Question: I have been working with dc.js for a year now. Recently I have been tasked to implement a pie chart as below:

I want to replace the text labels in the pie chart slices with appropriate images.
I saw this implemented in pure d3.js. Can someone help me translate the implementation to dc.js?
<URL>
'''
pie
.width(600)
.height(500)
.radius(200)
.innerRadius(120)
.dimension(disastersDimension)
.group(disastersGroup)
.on("filtered", function (chart, filter) {
var sel = filter;
let percentage = 0,
value = 0;
let disastersBuffer = [];
totalAmount = 0;
pie.selectAll("text.pie-slice").text((d) => {
percentage = dc.utils.printSingleValue(
((d.endAngle - d.startAngle) / (2 * Math.PI)) * 100
);
disastersBuffer.push({ ...d.data, percentage });
totalAmount += parseFloat(d.data.value);
});
filterPiechart(sel, percentage, totalAmount, disastersBuffer, value);
})
.on("renderlet", (chart) => {
if (!chart.selectAll("g.selected")._groups[0].length) {
chart.filter(null);
filterPiechart("", 100, totalAmount, [], 0);
}
var arc = chart.radius(250).innerRadius(100);
console.log(arc);
var g = chart.selectAll(".pie-slice");
chart
.selectAll(".pie-slice")
.append("image")
.attr("xlink:href", "img/disasters/Floods.png")
.attr("transform", "translate(-10,10) rotate(315)")
.attr("width", "26px")
.attr("hight", "26px")
.style("background-color", "white")
.attr("x", function (d) {
var bbox = this.parentNode.getBBox();
return bbox.x;
})
.attr("y", function () {
var bbox = this.parentNode.getBBox();
return bbox.y;
});
g.append("g")
.append("svg:image")
.attr("xlink:href", function (d) {
let filteredImage = self.piedata.find(
(i) => i.label == d.data.key
);
let image = filteredImage ? filteredImage.image : "";
return image;
})
.attr("width", 30)
.attr("height", 40)
.attr("x", function (d) {
var bbox = this.parentNode.getBBox();
return bbox.x;
})
.attr("y", function (d) {
var bbox = this.parentNode.getBBox();
return bbox.y;
});
})
.addFilterHandler(function (filters, filter) {
filters.length = 0; // empty the array
filters.push(filter);
return filters;
});
'''
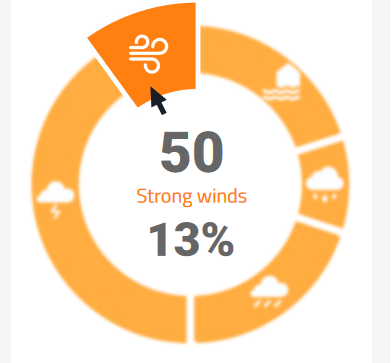
Answer: First, apologies for an incomplete example, but I ran out of time and I think this shows the principles.
1. I agree with @MichaelRovinsky that SVG icons would be better than images, but I couldn't find a CDN for SVG icons that would be suitable for the example, and I think the principles are exactly the same, since you could embed SVGs as image just as well.
2. Using placeimg.com for this purpose leads to weird results because the same URL will yield different results when read twice, so e.g. two slices may end up with the same image, and images change when the chart redraws.
Luckily these are both beside the point of customizing dc.js!
### Adding things to dc.js pie slices
It <URL> if dc.js used an svg 'g' group element to put the text in. Then we could just add to it and the position would be correct.
Instead, we have to add our 'image' element and read the corresponding data from the pie label to get the placement:
'''
chart.on('pretransition', chart => {
let labelg = chart.select('g.pie-label-group');
let data = labelg.selectAll('text.pie-label').data();
console.log('data', data);
'''
Then we can add 'image' elements in the same layer/g:
'''
let pieImage = labelg.selectAll('image.pie-image');
let arcs = chart._buildArcs();
pieImage.data(data)
.join(
enter => enter.append('image')
.attr('class', 'pie-image')
.attr('x', -19)
.attr('y', -19))
.attr('href', d => images[d.data.key === 'Others' ? 'Others' : d.data.key.slice(4)])
.attr('transform', d => chart._labelPosition(d, arcs));
});
'''
Notice that the attributes which only need to be set once (on enter) are inside the join call, and the attributes which need to be set every redraw (on update) are outside the join call.
'x' and 'y' are negative one half the image size to center the images.
I used an object to store the URLs but you could use whatever.
<URL>
<URL>
### Limitation
As with any customization of the pie chart, this doesn't account for animations well. The images will move before the animation is complete. If you care, I think I wrote an answer some years ago which dealt with this properly. I can probably dig it up but it was quite complicated and IMHO not worth it.